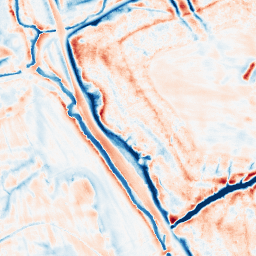
Category: edge_preserving
Decomposition family: bilateral
Decomposition parameters: d: 21
sigma_color: 50
sigma_space: 25
Upsampling method: quintic
Upsampling parameters: scale: 4
Upsampling scale: 4